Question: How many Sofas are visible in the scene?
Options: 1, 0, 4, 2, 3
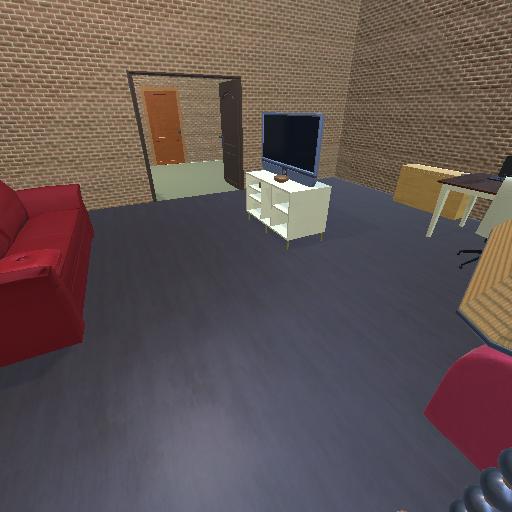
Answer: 1